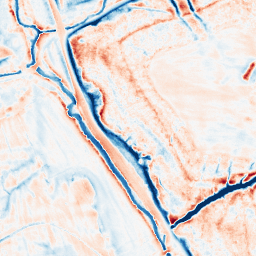
Category: edge_preserving
Decomposition family: anisotropic_diffusion
Decomposition parameters: iterations: 50
kappa: 10
gamma: 0.2
Upsampling method: bicubic
Upsampling parameters: scale: 2
Upsampling scale: 2